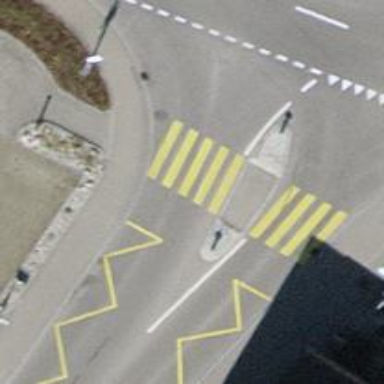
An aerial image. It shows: Marked road crossing with pedestrian island.